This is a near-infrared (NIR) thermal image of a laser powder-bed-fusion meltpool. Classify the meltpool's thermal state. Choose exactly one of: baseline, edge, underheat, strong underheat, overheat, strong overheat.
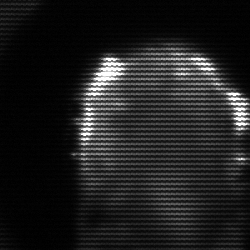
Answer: baseline